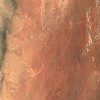
Label: land